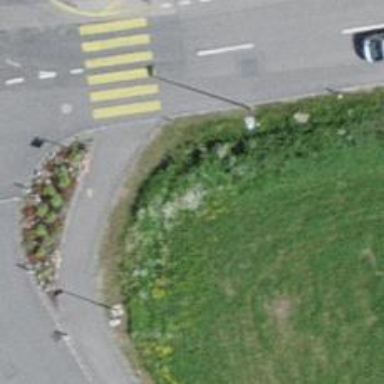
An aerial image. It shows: Bus stop with platform for public transport.